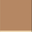
Piece: xx